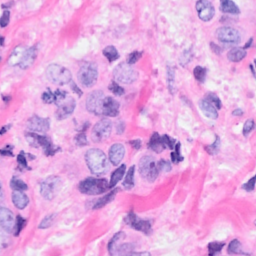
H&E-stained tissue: Breast